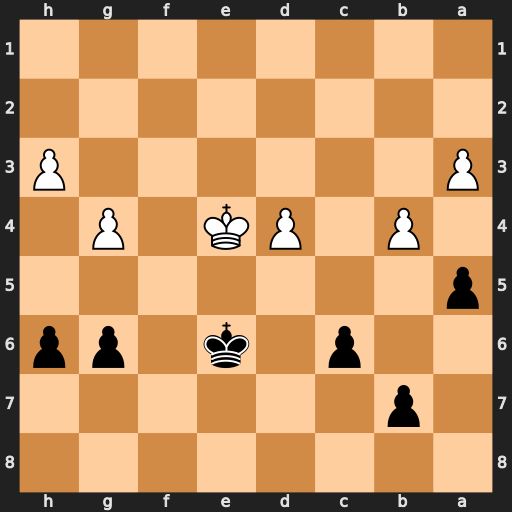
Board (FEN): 8/1p6/2p1k1pp/p7/1P1PK1P1/P6P/8/8
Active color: b
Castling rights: -
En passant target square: -
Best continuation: axb4 axb4 g5